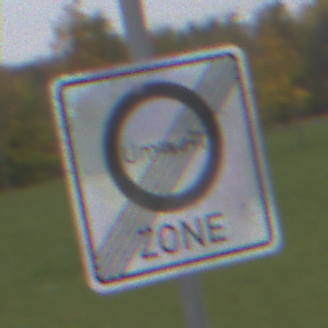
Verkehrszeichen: EndeUmweltzone
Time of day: Midday
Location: Outdoor (Suburban)
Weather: Overcast
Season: NotSpecified
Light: Natural